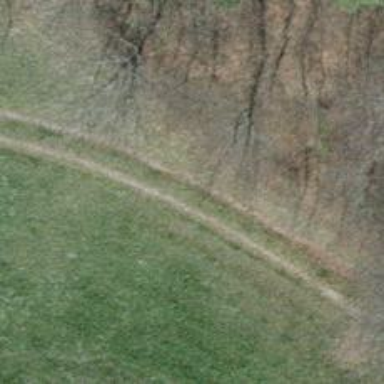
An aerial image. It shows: Track with grade 4 tracktype.